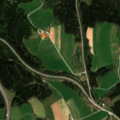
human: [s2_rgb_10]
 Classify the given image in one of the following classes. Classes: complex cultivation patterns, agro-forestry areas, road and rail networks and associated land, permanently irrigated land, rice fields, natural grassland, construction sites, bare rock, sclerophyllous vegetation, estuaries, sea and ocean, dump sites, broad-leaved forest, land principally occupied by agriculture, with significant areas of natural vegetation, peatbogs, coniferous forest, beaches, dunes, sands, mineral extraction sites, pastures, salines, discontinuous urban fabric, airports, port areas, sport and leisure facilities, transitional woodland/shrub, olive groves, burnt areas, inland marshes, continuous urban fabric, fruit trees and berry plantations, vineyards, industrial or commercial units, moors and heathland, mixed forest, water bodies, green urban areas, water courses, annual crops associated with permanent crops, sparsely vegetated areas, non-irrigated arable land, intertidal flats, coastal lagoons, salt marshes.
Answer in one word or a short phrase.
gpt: non-irrigated arable land, complex cultivation patterns, coniferous forest, mixed forest